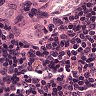
Metastatic tissue present: yes